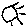
Label: sun